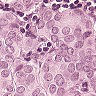
Metastatic tissue present: yes